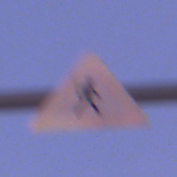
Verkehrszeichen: FussgaengerLinks
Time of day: Dawn
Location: Outdoor (Nature)
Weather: PartlyCloudy
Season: NotSpecified
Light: Natural